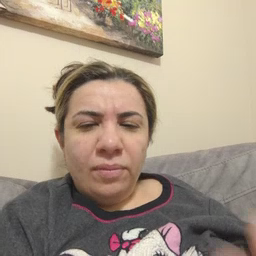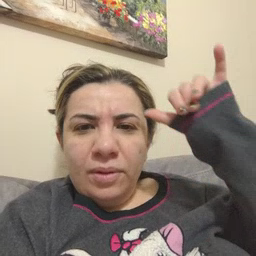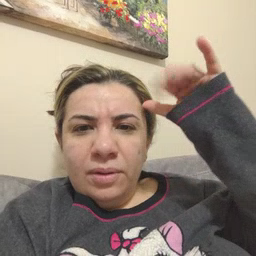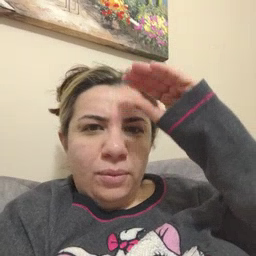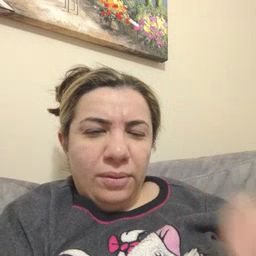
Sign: cowboy